Question: While working in Jupyter Notebook, when I display my dataframe without using print(), it shows a grid. Like this:

Is there a way to display a dataframe in python IDLE the same way with/without the grid?
I just want all the value of one column to be printed in same indent, like in the image attached.
P.S I'm getting the values of dataframe from a MySQL table using mysql.connector
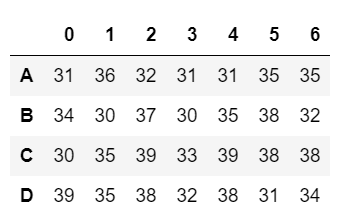
Answer: You can use user defined functions to print the data frames in a grid pattern.
Or I recommend you to use the library <URL>.
A sample code:
'''
from tabulate import tabulate
import pandas as pd
df = pd.DataFrame({'First Column' : [1, 2, 3, 4],'Second Column' : ['cell 1', 'cell 2', 'cell 3', 'cell 4']})
print(tabulate(df, headers='keys', tablefmt='simple'))
'''
you can change the values of the attribute tablefmt. Just check the documentation page of the tabular library.
Change 'tablefmt= 'grid'' to change the display format.